Question: As I said above, I need to make asp create subdomains.
For example, I have a sign up page and I want for every user to have his own subdomain (profile).
And I need to make it automatically.
- -
'I didn't try anything yet so I don't have a code'
Is it possible ?

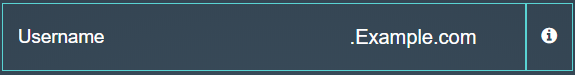
Answer: I think that's only possible for internal AD network. You could use c# to run Powershell command line to register CNAME in DNS and IIS. So that every user would have a private sub-domain name.
<URL>
However, I think that's impossible to do the samething for public domain name since hostgator seems to a virtual machine toward public network.